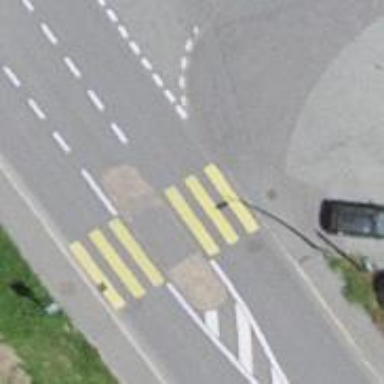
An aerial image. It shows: Uncontrolled zebra crossing with central island.